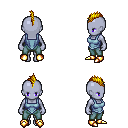
a pixel art fantasy rpg character, female body template, dark elf, purple skin, blue vest, teal pants, blonde mohawk hairstyle, gold boots, four views (front, back, left, right), 2x2 character sprite sheet, small pixel art, hard edges, no anti-aliasing